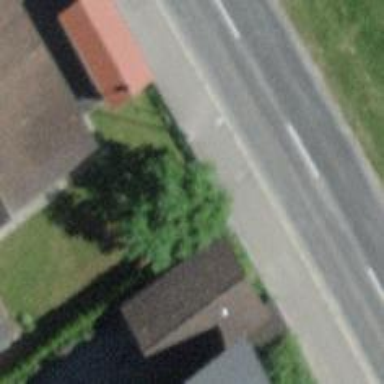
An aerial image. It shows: Garage.